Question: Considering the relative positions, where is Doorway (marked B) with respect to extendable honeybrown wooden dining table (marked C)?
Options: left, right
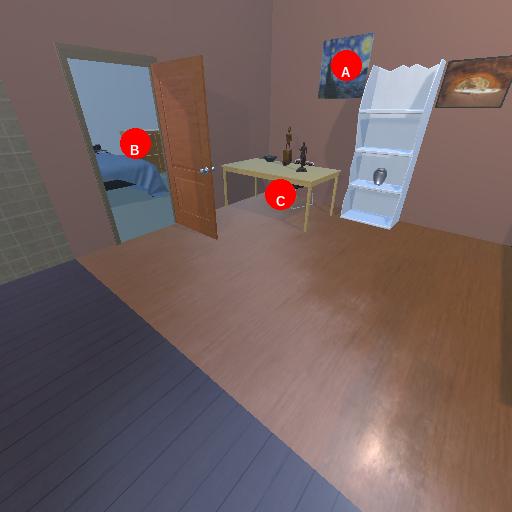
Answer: left